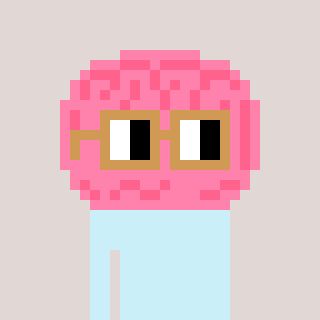
a pixel art character with square brown glasses, a brain-shaped head and a teal-colored body on a warm background